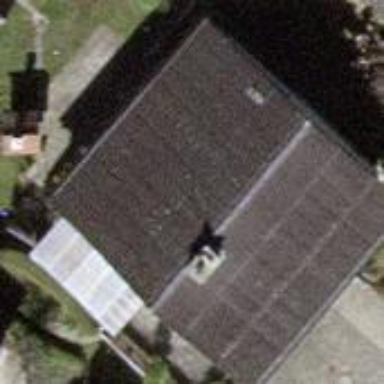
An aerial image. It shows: Detached building.